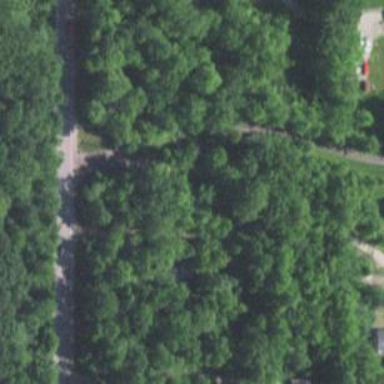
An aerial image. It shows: Driveway.